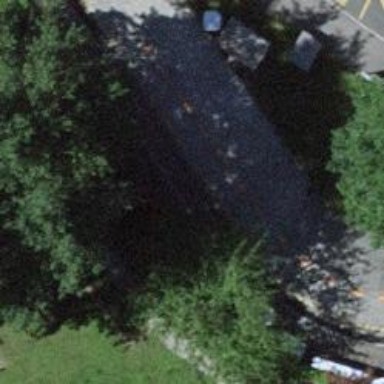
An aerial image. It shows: Bench for seating.